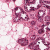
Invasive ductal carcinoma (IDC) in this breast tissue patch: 0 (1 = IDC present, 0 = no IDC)